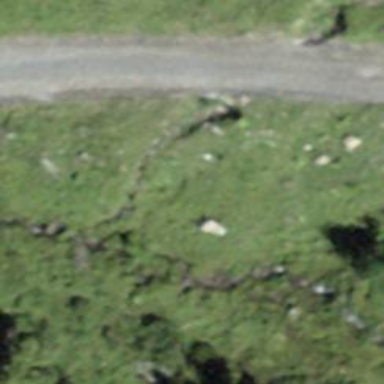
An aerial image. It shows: Culvert tunnel.